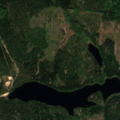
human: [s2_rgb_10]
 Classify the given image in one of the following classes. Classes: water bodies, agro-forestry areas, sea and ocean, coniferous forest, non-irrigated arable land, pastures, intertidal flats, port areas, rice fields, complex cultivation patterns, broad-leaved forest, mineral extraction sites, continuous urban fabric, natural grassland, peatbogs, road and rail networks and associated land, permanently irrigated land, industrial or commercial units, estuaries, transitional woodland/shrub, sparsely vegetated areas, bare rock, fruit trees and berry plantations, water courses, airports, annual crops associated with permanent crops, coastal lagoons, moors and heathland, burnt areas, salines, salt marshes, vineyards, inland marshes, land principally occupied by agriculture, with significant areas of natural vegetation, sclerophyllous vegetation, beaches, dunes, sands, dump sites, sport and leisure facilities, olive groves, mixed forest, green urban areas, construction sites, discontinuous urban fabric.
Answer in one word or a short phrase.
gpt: coniferous forest, mixed forest, transitional woodland/shrub, water bodies